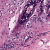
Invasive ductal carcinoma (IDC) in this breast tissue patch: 0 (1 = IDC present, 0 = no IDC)